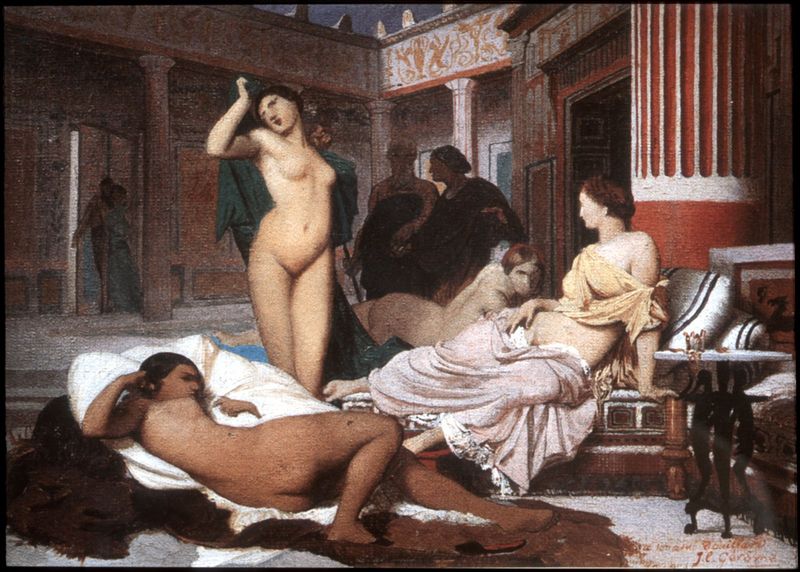
Titel: Ölstudie zum Interieur
Künstler: Jean-Léon Gérôme
Institution: Paris, Musée d’Orsay
Schlagwörter: akt, blau, gemälde, nackt, schatten, frauen, grün, braun, brust, frau, licht, säule, säulen, tisch, tür, weiss, gebäude, schleier, tuch, innenraum, öl, gewand, stehend, fell, sofa, kissen, bett, tischchen, nackte, liegend, innenhof, diwan, palast, fries, harem, pantoffel